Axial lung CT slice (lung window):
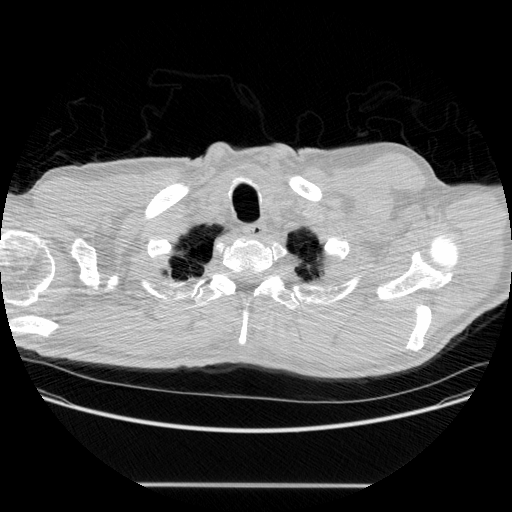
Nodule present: no